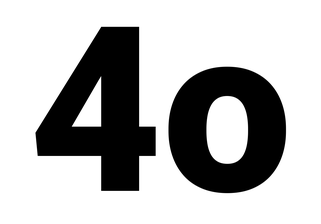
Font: Roboto_Black